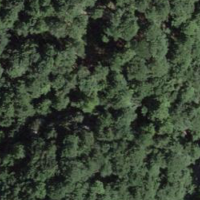
EUNIS habitat code: 41
Species observed at this site:
Conocephalum salebrosum